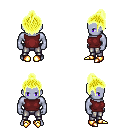
a pixel art fantasy rpg character, male body template, dark elf, purple skin, maroon sleeveless shirt, metal pants, gold short topknot hairstyle, gold boots, four views (front, back, left, right), 2x2 character sprite sheet, small pixel art, hard edges, no anti-aliasing